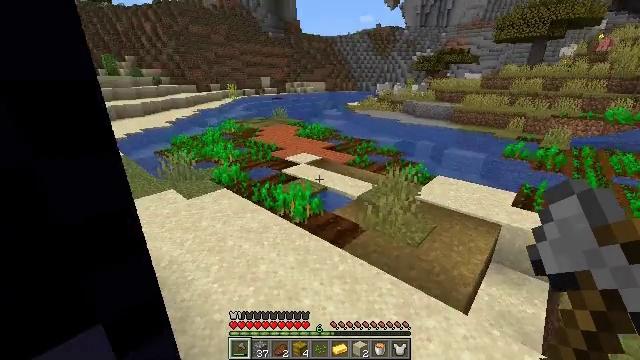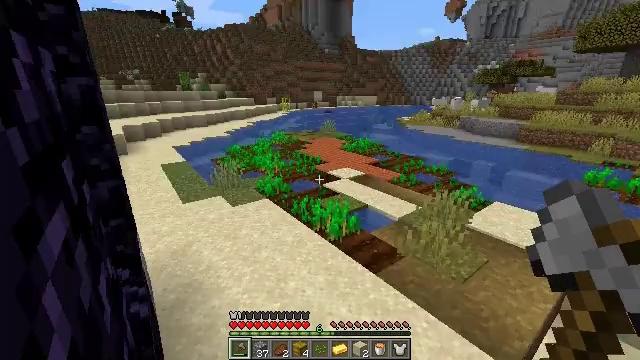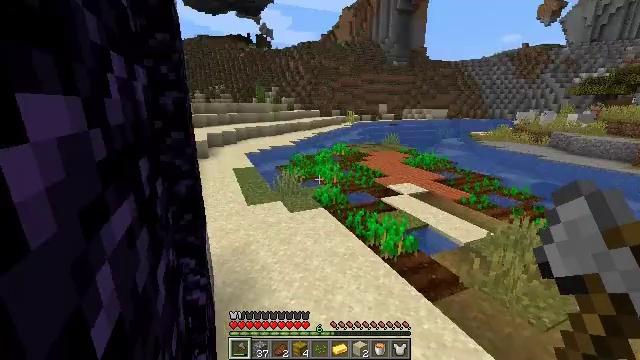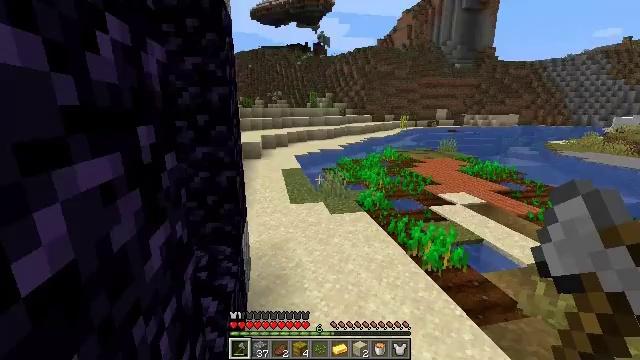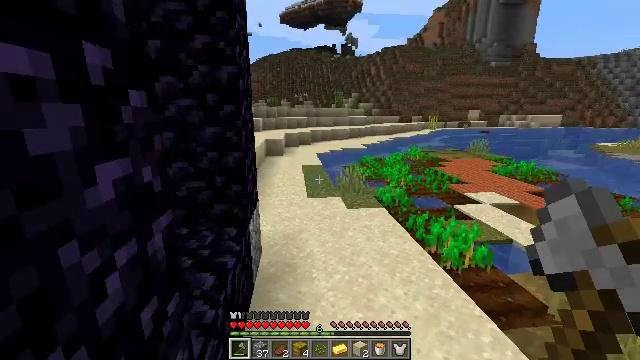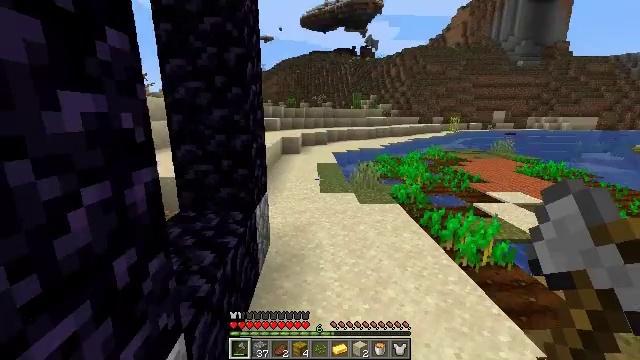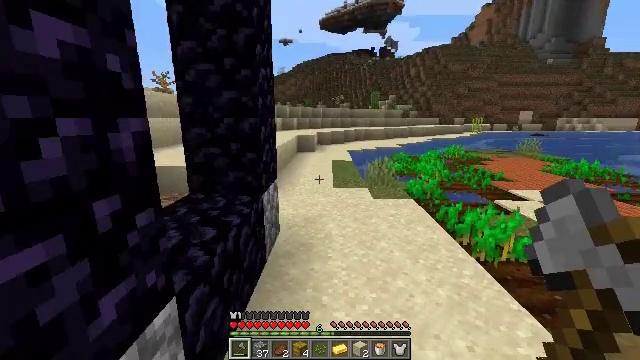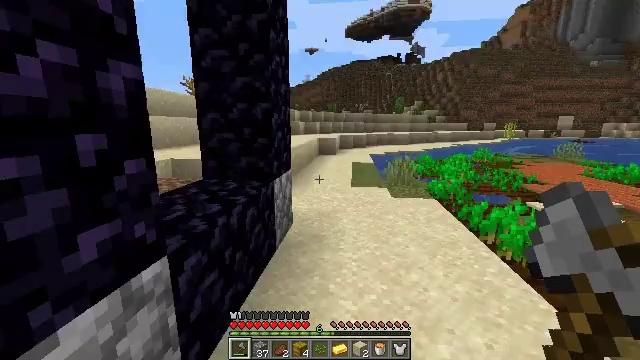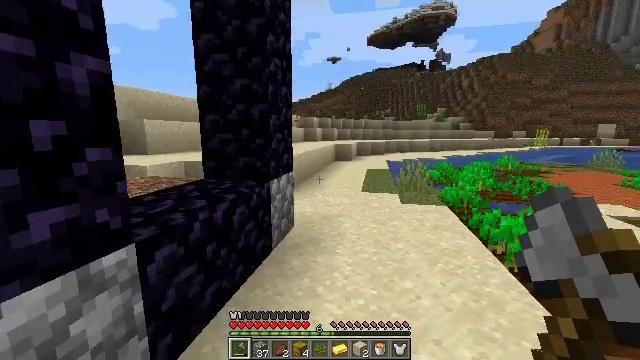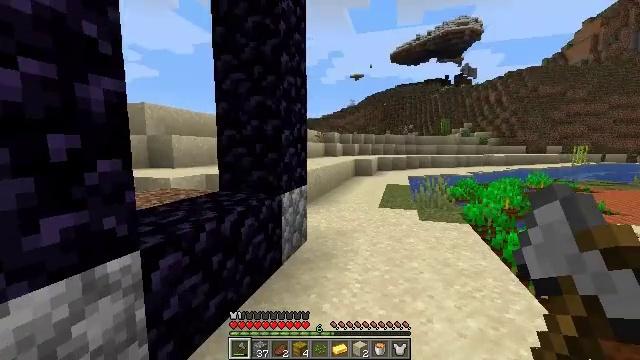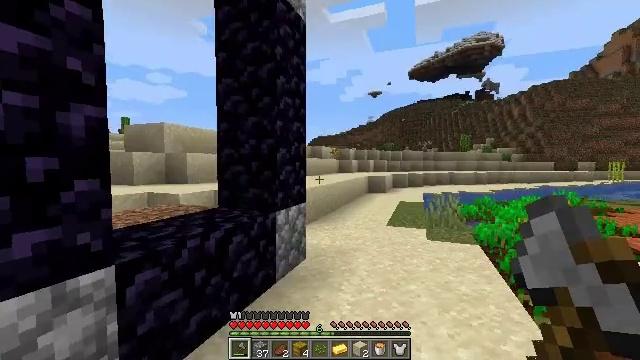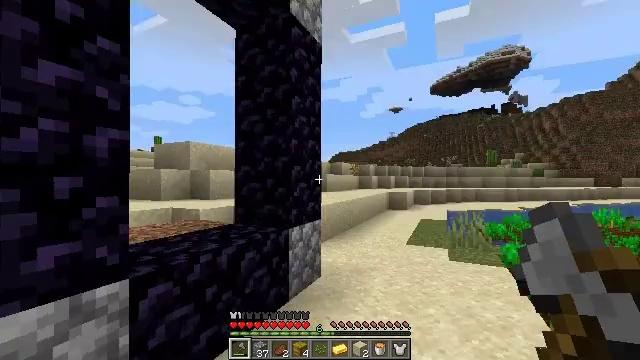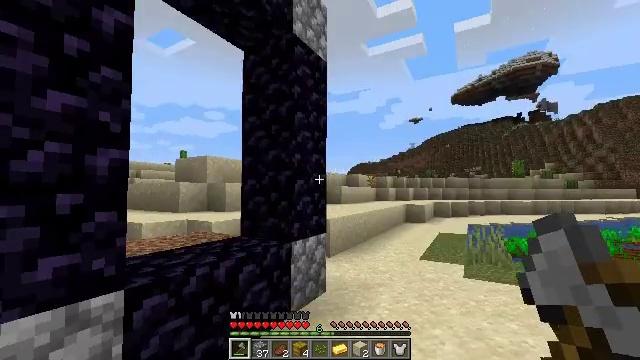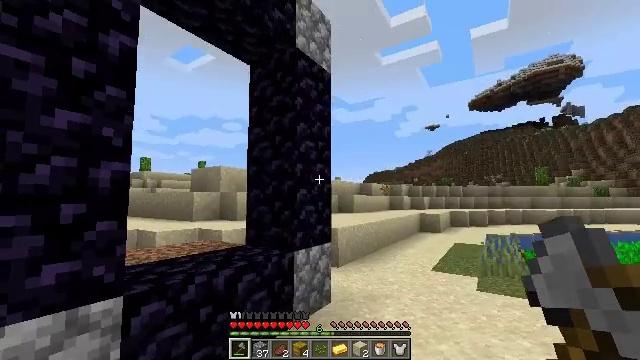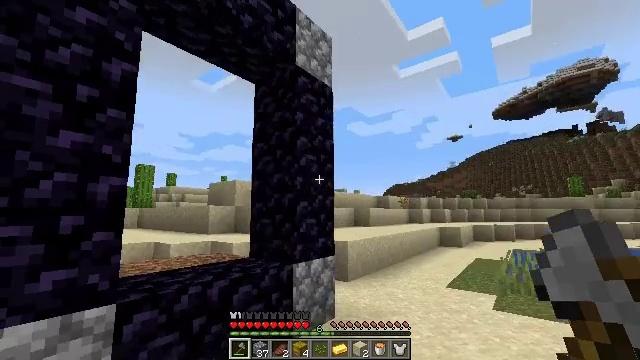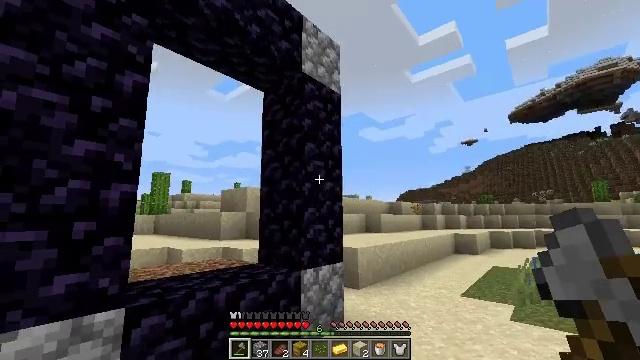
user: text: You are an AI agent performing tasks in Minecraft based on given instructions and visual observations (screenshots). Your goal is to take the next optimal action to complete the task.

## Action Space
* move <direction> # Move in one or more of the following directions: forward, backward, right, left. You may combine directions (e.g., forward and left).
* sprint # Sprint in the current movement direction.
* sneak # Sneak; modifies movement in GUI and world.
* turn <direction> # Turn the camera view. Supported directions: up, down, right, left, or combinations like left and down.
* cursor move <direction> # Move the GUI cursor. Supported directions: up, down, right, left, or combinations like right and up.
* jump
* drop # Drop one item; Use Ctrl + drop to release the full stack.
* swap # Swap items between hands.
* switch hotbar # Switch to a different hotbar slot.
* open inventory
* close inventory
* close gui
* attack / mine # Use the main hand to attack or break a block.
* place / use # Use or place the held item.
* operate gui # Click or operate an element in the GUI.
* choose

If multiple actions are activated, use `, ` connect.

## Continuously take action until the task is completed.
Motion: motion action
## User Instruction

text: Harvest the cactus plant.
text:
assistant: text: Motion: move forward and move right, turn left and up
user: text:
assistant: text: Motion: move forward and move right, turn left and up
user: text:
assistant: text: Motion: move forward and move right, turn left and up
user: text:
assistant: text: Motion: move forward and move right, turn left
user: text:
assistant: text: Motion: move forward and move right, turn left
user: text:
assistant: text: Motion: move right, turn left
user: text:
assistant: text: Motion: move right, turn left and up
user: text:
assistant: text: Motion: move right, turn left and up
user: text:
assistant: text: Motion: move right, turn left and up
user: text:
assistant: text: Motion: move right, turn left and up
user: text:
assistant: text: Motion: move right, turn left and up
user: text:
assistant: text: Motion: move right, turn left and up
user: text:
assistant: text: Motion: move right, turn left and up
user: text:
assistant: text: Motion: move right, turn left and up
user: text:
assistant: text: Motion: move forward and move right, turn left and up
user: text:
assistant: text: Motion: move forward and move right, turn left and up
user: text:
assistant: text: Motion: move forward and move right, turn left
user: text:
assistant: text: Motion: move forward and move right, turn left
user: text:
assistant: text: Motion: move forward and move right, turn left and down
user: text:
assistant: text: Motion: move forward, turn left and down
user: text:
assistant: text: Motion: move forward, turn left and down
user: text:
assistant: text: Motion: move forward, turn left and down
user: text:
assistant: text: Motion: move forward, turn left and down
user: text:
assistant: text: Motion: move forward, turn down
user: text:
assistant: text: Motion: move forward, turn down
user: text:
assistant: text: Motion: move forward, turn left and down
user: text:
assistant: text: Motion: move forward, turn left and down
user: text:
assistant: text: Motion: move forward, turn left and down
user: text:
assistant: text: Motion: move forward, turn left and down, jump
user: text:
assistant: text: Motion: move forward, turn left and down, jump